Question: I'm looking to convert a data file to a flat file format, with multiple hierarchical dimensions. I have included an example, but ideally, I will have an unknown number of columns that I wish to transform, while the hierarchical dimensions will be fixed.

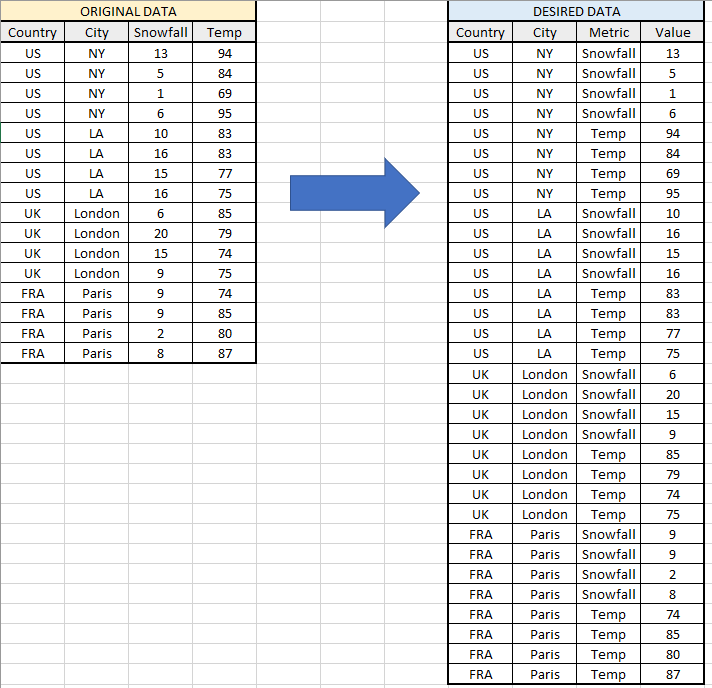
Answer: If you have unknown or variable columns, you can dynamically UNPIVOT your data without using Dynamic SQL. Note that we only need to exclude the two key columns ... 'Where [key] not in ('Country','City')'
'''
Select Country
,City
,Metric = B.[key]
,Value = B.Value
From YourTable A
Cross Apply ( Select *
From OpenJson( (Select A.* For JSON Path,Without_Array_Wrapper ) )
Where [key] not in ('Country','City')
) B
'''
'''
Country City Metric Value
US NY Snowfall 13
US NY Temp 94
US NY Snowfall 5
US NY Temp 84
UK London Snowfall 6
UK London Temp 85
'''